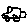
Label: car